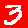
Digit: 3